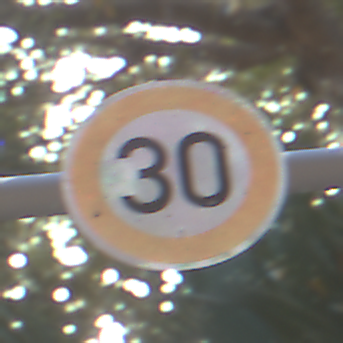
Verkehrszeichen: Geschwindigkeit30
Umgebung: Outdoor, Suburban
Tageszeit: MorningAfternoon
Wetter: PartlyCloudy
Licht: Natural
Jahreszeit: NotSpecified
Kontrast: LowContrast